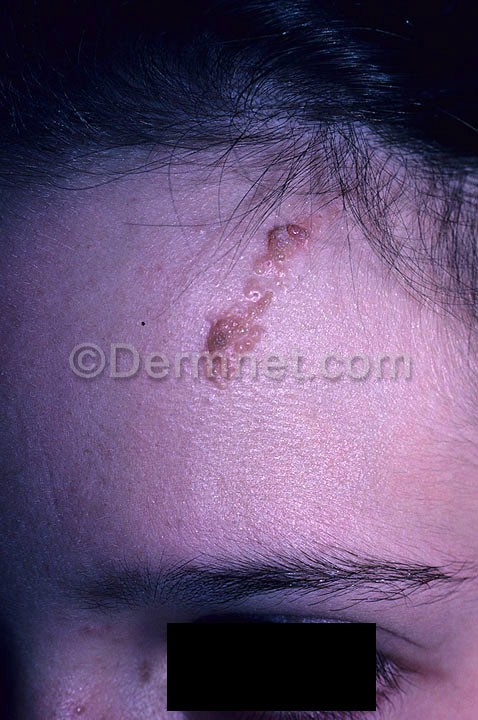
Disease: Seborrheic Keratoses and other Benign Tumors